Question: It's easy to change the port of the application using the launcher. Go to 'Edit>>Application Settings' (or alternatively +) and change the port. Since I was getting an error similar to the one given below, I changed the application port from '8080' to '48080'. Unfortunately, I am not able to change the admin port from '8000' to '48000', because of which I am getting the following error.
> google.appengine.tools.devappserver2.wsgi_server.BindError: Unable to bind localhost:8000
I also tried the method illustrated in the following image (my reference being this <URL>:

Regardless of what I try, my web-browsers ('Chrome' and 'Firefox') return a message similar to 'This webpage is not available'. Any ideas are appreciated.
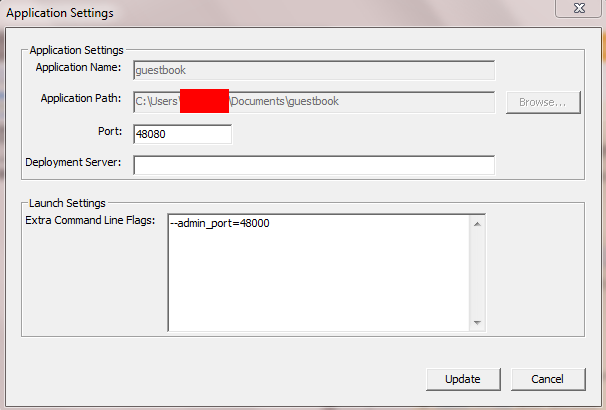
Answer: I have seen this before, when I had a crashed instance running on the port. You may have a frozen Python script running on that port. On a Mac, I can go to Activity Monitor and kill the process. Not sure if you can do that via task manager in Windows. You may need to restart machine.